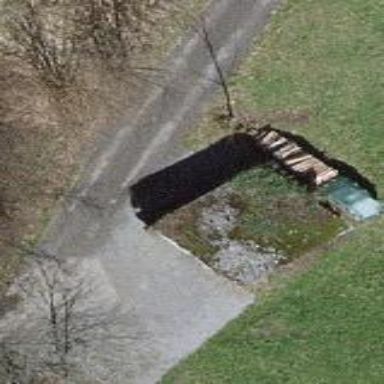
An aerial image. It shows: Garage.